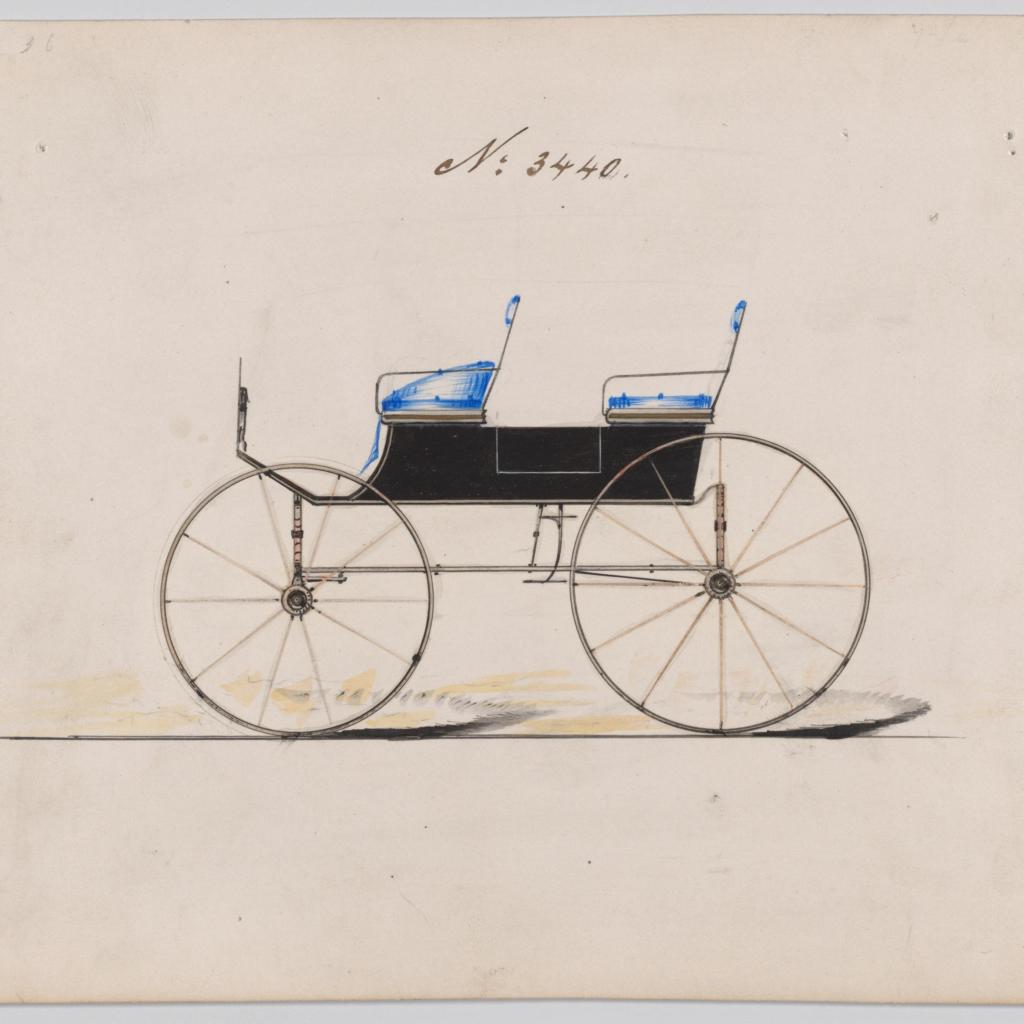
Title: Design for 4 seat Phaeton, no top, no. 3440
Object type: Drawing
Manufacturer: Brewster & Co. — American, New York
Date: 1878
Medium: Pen and black ink, watercolor and gouache with gum arabic
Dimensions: Sheet: 6 5/16 x 9 1/4 in. (16 x 23.5 cm)
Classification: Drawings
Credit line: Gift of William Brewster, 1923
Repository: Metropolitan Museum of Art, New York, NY